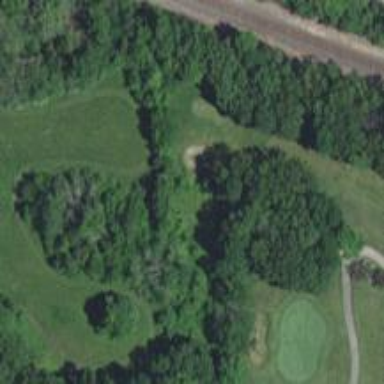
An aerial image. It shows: Path used for both walking and golf.